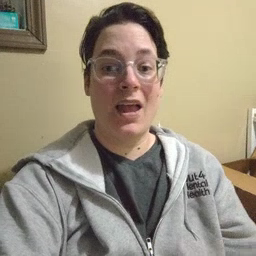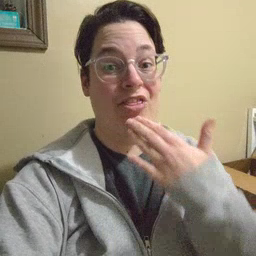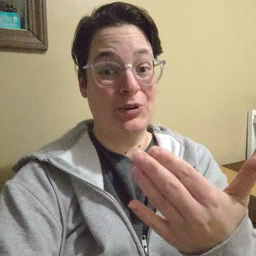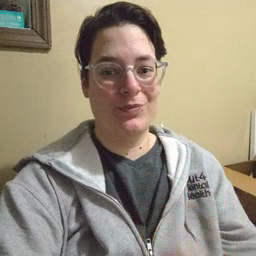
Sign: thankyou